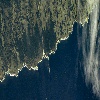
Label: land